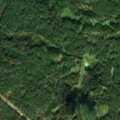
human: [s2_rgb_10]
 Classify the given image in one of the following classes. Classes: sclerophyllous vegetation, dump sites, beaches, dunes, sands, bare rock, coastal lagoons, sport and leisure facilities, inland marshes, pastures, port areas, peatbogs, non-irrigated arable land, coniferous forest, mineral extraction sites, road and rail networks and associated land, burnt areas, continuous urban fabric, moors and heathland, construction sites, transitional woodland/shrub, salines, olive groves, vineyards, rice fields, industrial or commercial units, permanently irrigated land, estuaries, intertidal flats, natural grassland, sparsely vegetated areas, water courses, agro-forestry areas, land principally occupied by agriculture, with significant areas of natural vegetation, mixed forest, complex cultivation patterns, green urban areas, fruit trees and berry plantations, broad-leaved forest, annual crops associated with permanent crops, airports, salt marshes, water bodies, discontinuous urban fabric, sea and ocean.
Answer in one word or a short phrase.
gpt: coniferous forest, mixed forest